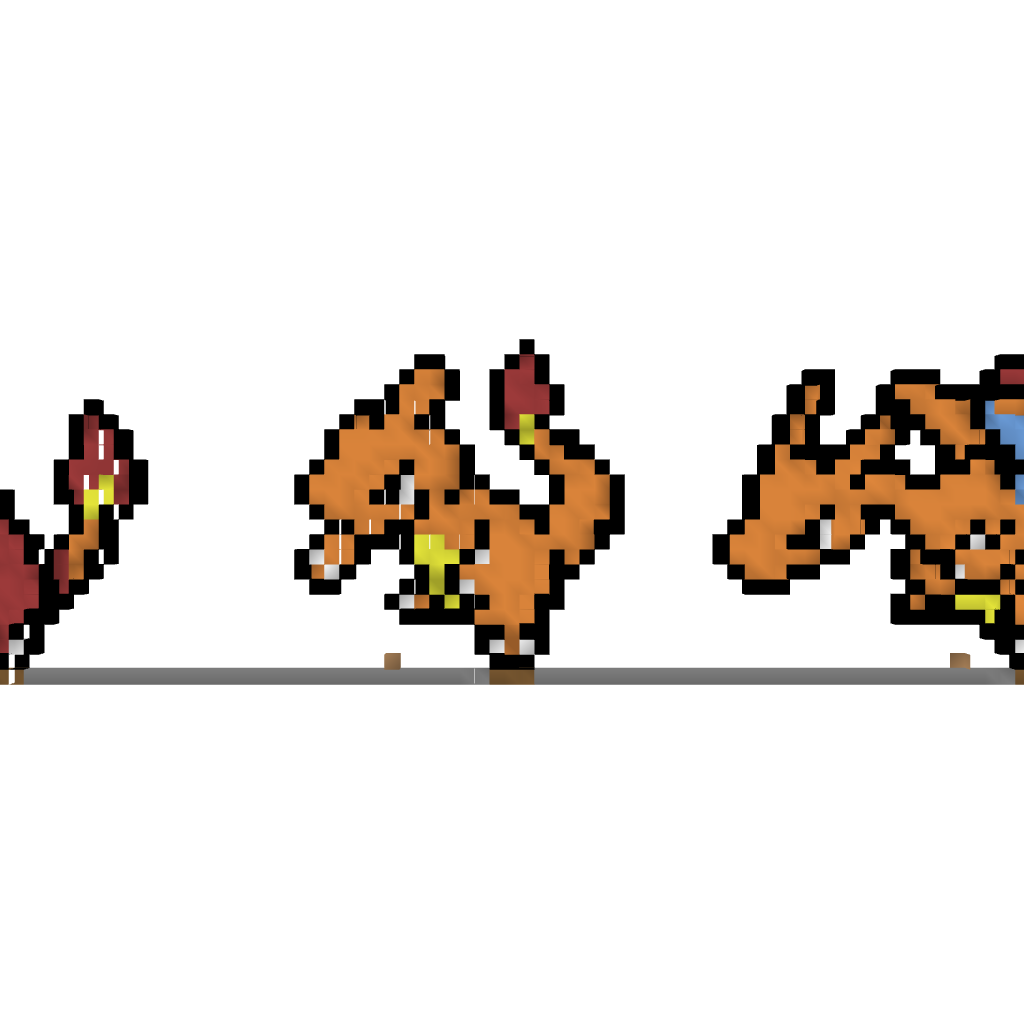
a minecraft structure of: Charmander Charmeleon and Charizard Pixel Art bad low quality